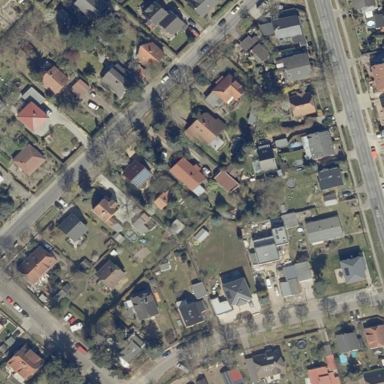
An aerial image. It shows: Residential area.